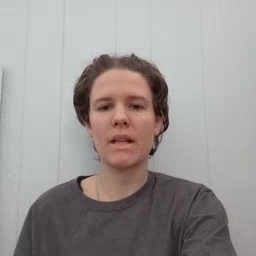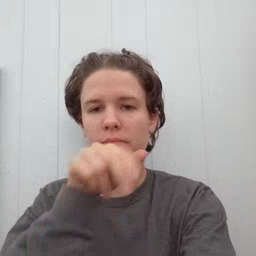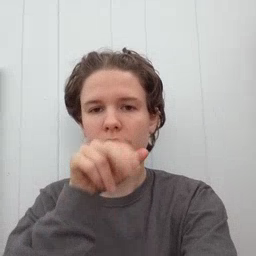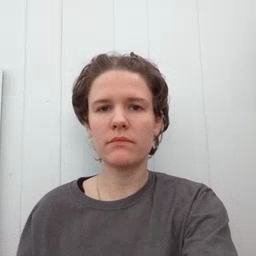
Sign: tongue